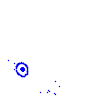
Particle: pion